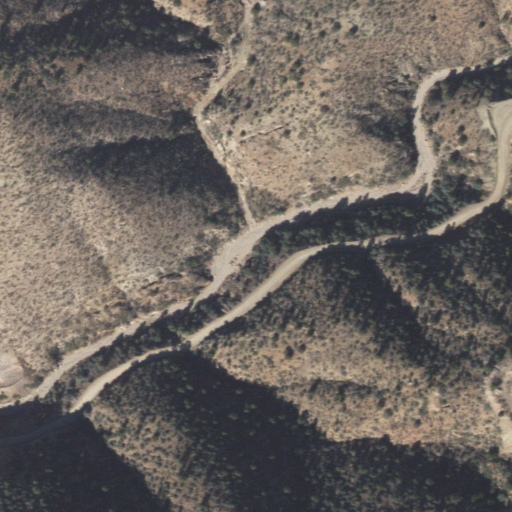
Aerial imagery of valley in Arizona named Pinkard Gulch containing shrub, open development, grassland, medium intensity development, and low intensity development